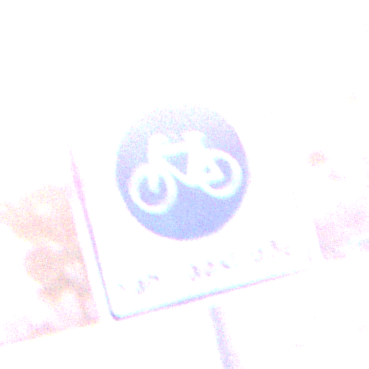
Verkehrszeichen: BeginnFahrradstrasse
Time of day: SunriseSunset
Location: Outdoor (Nature)
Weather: Clear
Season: NotSpecified
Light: Natural